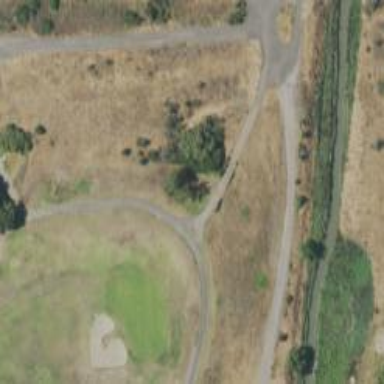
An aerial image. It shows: Path designated for golf carts.